Field crop: maize
Growth stage: 2
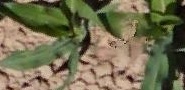
Species: maize